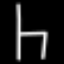
Label: chair